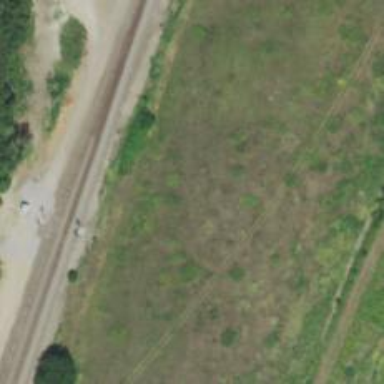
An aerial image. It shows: Railway spur junction.